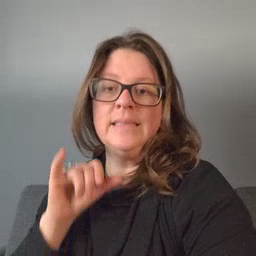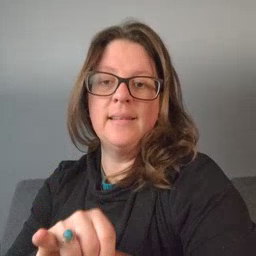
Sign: stay